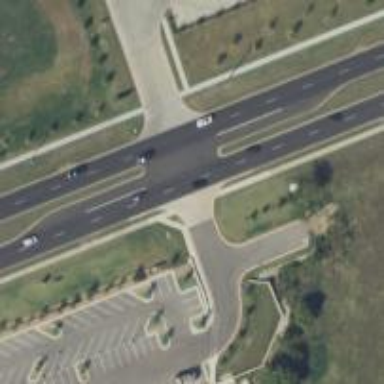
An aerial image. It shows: Asphalt road at the secondary link level.